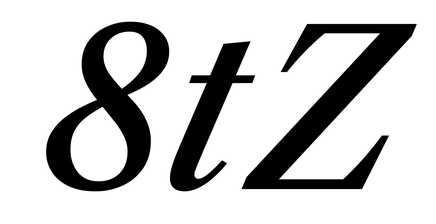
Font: LibreCaslonText-Italic_Medium_Italic